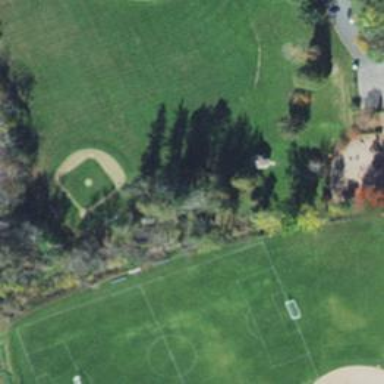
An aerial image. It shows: Baseball pitch for leisure and sports activities.